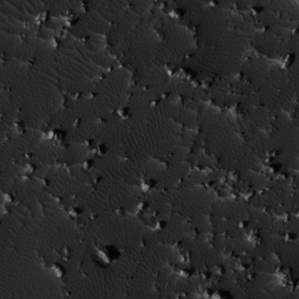
Label: non_frost